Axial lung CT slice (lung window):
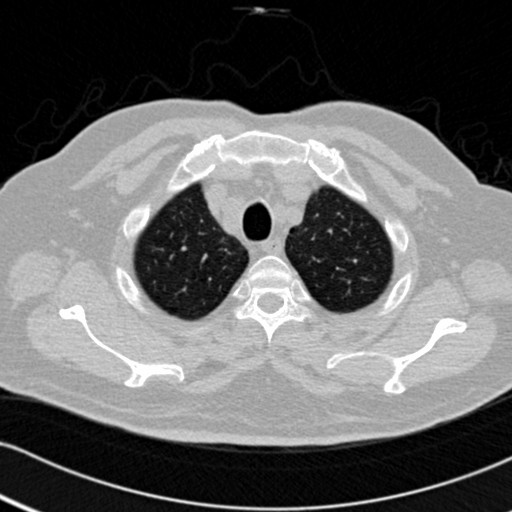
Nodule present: no